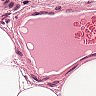
Metastatic tissue present: no